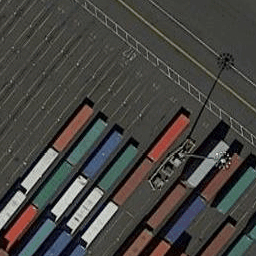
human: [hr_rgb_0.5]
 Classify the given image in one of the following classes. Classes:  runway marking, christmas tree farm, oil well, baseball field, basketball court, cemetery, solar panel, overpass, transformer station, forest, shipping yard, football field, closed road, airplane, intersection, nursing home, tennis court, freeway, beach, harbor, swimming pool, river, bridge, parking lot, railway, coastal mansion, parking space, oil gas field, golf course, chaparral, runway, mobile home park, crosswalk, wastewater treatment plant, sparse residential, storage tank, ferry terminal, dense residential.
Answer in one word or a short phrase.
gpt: shipping yard